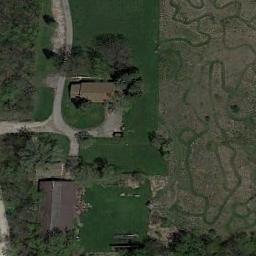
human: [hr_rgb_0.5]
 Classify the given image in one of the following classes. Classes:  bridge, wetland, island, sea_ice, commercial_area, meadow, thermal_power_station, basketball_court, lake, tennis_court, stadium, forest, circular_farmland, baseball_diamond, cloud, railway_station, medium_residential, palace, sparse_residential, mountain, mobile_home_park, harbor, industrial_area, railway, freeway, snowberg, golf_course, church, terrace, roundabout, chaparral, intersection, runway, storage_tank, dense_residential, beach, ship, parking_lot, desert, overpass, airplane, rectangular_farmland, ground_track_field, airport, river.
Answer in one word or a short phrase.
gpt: sparse_residential